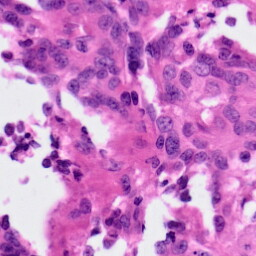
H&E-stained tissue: Ovarian